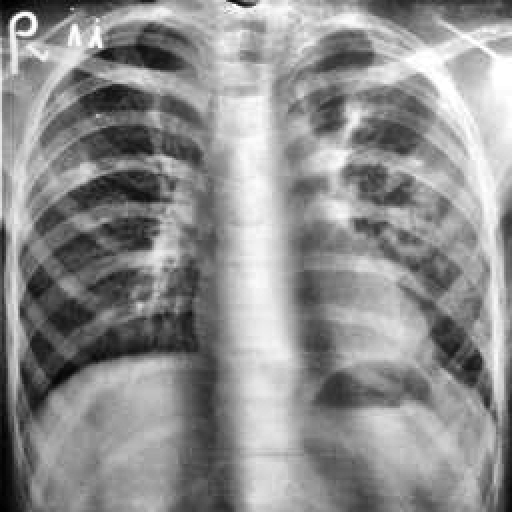
Finding: TUBERCULOSIS